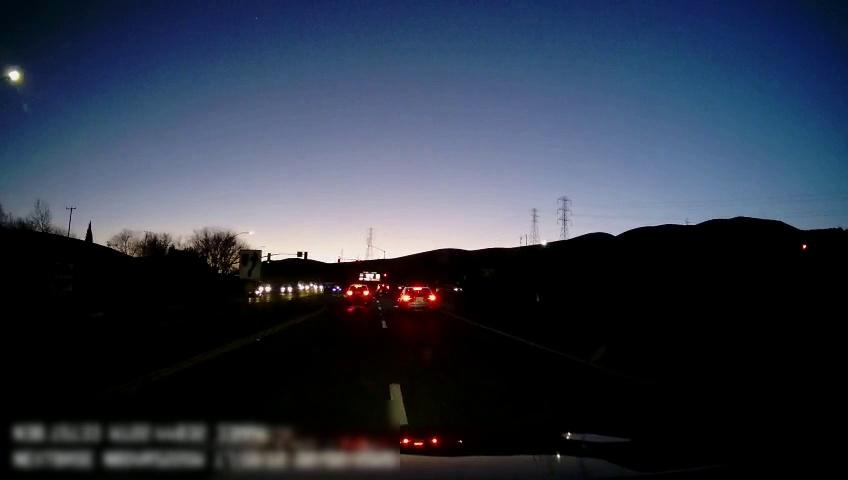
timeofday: Dusk/Dawn/Twilight
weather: Other
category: Drivable Space
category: Drivable Space
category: Vehicles | SUV
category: Vehicles | Car
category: Vehicles | SUV
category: Vehicles | SUV
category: Vehicles | Car
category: Vehicles | Car
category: Vehicles | SUV
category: Vehicles | Car
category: Lanes | Current Lane
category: Lanes | Current Lane
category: Lanes | Alternate Lane
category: Traffic | Signs
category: Traffic | Signs